Field crop: maize
Growth stage: 1
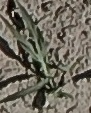
Species: sorghum